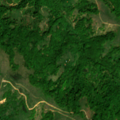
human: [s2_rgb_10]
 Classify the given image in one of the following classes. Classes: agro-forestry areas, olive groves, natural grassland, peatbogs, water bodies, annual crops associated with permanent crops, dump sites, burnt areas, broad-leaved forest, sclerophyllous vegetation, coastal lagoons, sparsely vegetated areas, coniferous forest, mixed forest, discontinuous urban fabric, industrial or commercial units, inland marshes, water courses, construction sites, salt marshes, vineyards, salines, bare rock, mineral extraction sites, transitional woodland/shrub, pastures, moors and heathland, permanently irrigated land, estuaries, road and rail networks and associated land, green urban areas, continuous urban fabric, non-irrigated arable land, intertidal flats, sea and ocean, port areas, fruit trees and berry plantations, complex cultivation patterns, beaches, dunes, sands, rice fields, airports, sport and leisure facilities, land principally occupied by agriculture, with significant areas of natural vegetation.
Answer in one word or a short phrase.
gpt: broad-leaved forest, natural grassland, transitional woodland/shrub